Question: I have html elements like this:
'''
<div id="show">
<p>1. <input name="name[]" size="25" type="text">
<input name="surname[]" size="25" type="text">
<input name="email[]" size="50" type="text"></p>
<p>2. <input name="name[]" size="25" type="text">
<input name="surname[]" size="25" type="text">
<input name="email[]" size="50" type="text"></p>
<p>3. <input name="name[]" size="25" type="text">
<input name="surname[]" size="25" type="text">
<input name="email[]" size="50" type="text"></p>
<p>4. <input name="name[]" size="25" type="text">
<input name="surname[]" size="25" type="text">
<input name="email[]" size="50" type="text"></p>
<p>5. <input name="name[]" size="25" type="text">
<input name="surname[]" size="25" type="text">
<input name="email[]" size="50" type="text"></p>
</div>
'''
And this is the output screen with dummy datas.
When I serialize div#show and post it, dumping datas are like below:
'''
array (size=3)
0 =>
array (size=5)
0 => string 'Husamettin' (length=11)
1 => string 'Niyazi' (length=6)
2 => string 'Abuzittin' (length=9)
3 => string 'Hasmet' (length=7)
4 => string 'Birben' (length=6)
1 =>
array (size=5)
0 => string 'Karadayurumez' (length=15)
1 => string 'Tuzyemez' (length=8)
2 => string 'Yerebasmaz' (length=10)
3 => string 'Hasmetligil' (length=12)
4 => string 'Eksiktim' (length=8)
2 =>
array (size=5)
0 => string 'husamettin@getmail.us' (length=21)
1 => string 'tuzyemez@postmail.us' (length=20)
2 => string 'abuzittin@setmail.us' (length=20)
3 => string 'hasmetligil@mail.us' (length=19)
4 => string 'birseneksiktim@mail.us' (length=22)
'''
You see, first array collects names, second array collects surnames and third array collects email addresses. But I want to collect them like this:
'''
array (size=5)
0 =>
array (size=3)
0 => string 'Husamettin' (length=11)
1 => string 'Karadayurumez' (length=15)
2 => string 'husamettin@getmail.us' (length=21)
1 =>
array (size=3)
0 => string 'Niyazi' (length=6)
1 => string 'Tuzyemez' (length=8)
2 => string 'tuzyemez@postmail.us' (length=20)
2 =>
array (size=3)
0 => string 'Abuzittin' (length=9)
1 => string 'Yerebasmaz' (length=10)
2 => string 'abuzittin@setmail.us' (length=20)
3 =>
array (size=3)
0 => string 'Hasmet' (length=7)
1 => string 'Hasmetligil' (length=12)
2 => string 'hasmetligil@mail.us' (length=19)
4 =>
array (size=3)
0 => string 'Birben' (length=6)
1 => string 'Eksiktim' (length=8)
2 => string 'birseneksiktim@mail.us' (length=22)
'''
This array type collects person's name, surname and email address like image above. Please could you help me, how do I create an array which collects someone's name, surname and email address from the first HTML elements?
Kind regards.
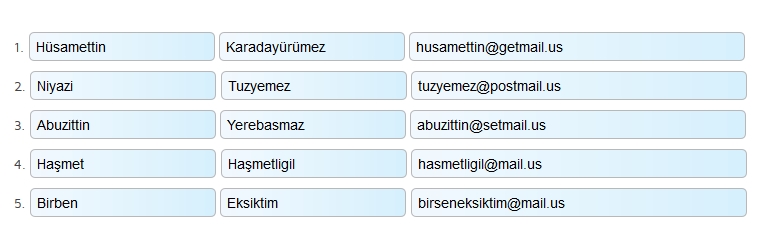
Answer: '''
$grouped = array_map(null, $_POST['name'], $_POST['surname'], $_POST['email']);
'''